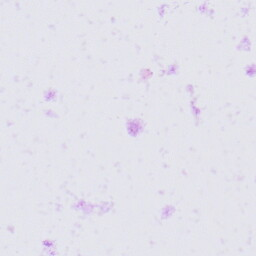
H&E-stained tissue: Prostate